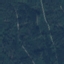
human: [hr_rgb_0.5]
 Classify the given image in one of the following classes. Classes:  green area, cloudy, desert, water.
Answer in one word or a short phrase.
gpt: green area